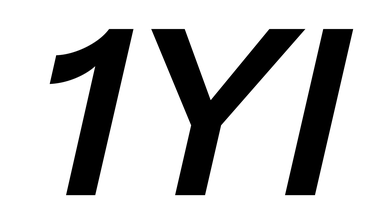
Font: InstrumentSans-Italic_SemiBold_Italic